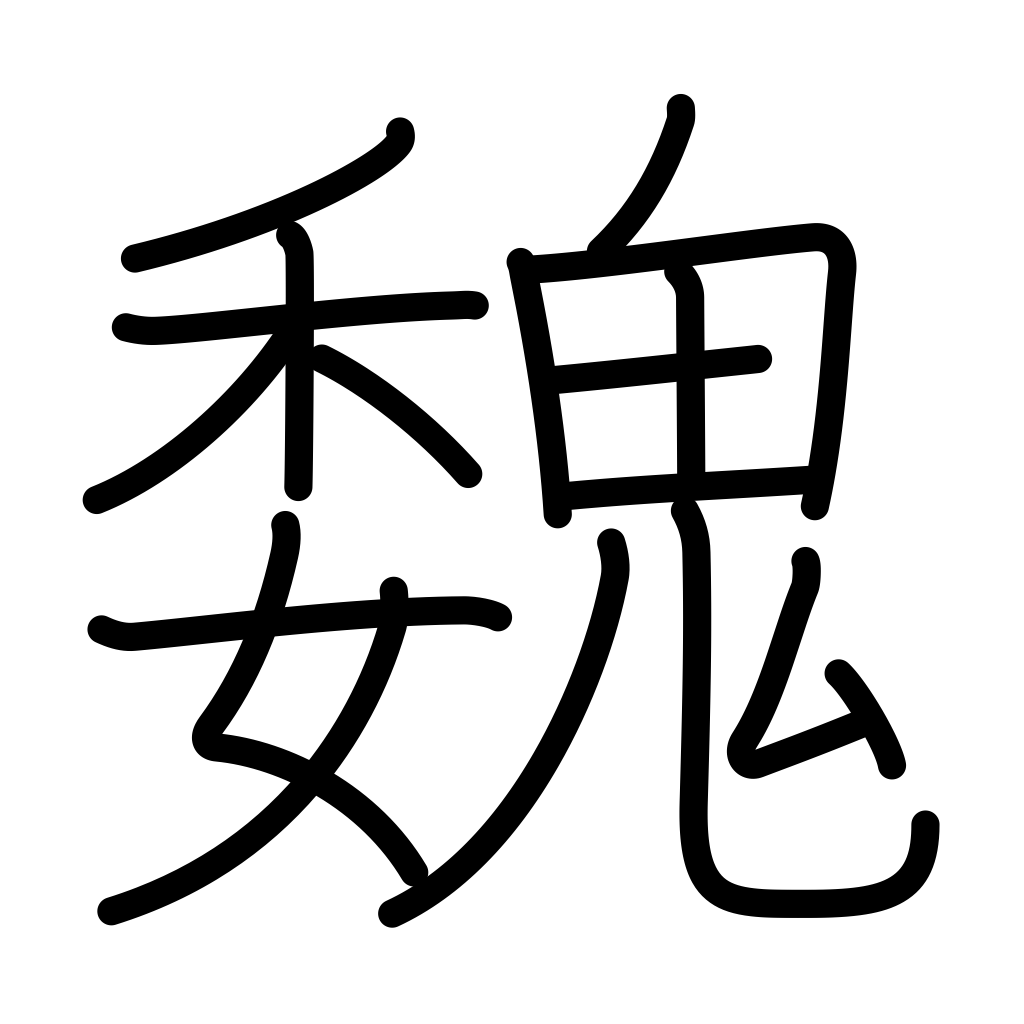
Meaning: high, large, Kingdom of Wei